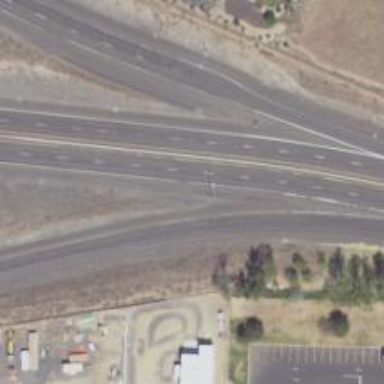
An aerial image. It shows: Trunk link highway.